Question: This is My Code Block
'''
MaterialApp(
home: Scaffold(
appBar: AppBar(
backgroundColor: Colors.black,
centerTitle: true,
title: Text("Resume"),
//shadowColor: Colors.grey,
),
body: SingleChildScrollView(
child: Row(
crossAxisAlignment: CrossAxisAlignment.center,
mainAxisSize: MainAxisSize.max,
children: <Widget>[
Padding(
padding: const EdgeInsets.symmetric(horizontal: 70),
child: Image.asset("images/kafa.jpeg"),
),
ListTile(leading: Padding(padding: const EdgeInsets.only(top: 8 , left: 20),
child: Icon(
Icons.library_books_outlined,
size: 12,
color: Colors.black54,
),
),
title: Text("TRY"),
)
],
)
),
),
);
'''
This is the error
'''
-------- Exception caught by rendering library ---------------------------------
Assertion failed:
D:\u2026
enderingox.dart:1927
hasSize
"RenderBox was not laid out: RenderRepaintBoundary#10e41 relayoutBoundary=up1 NEEDS-PAINT"
The relevant error-causing widget was
Scaffold
lib\main.dart:14
'''
When I delete these lines
'''
ListTile(leading: Padding(padding: const EdgeInsets.only(top: 8 , left: 20),
child: Icon(
Icons.library_books_outlined,
size: 12,
color: Colors.black54,
),
),
title: Text("TRY"),
'''
It's working.

But I can't figure out how I can do that. I just get this error
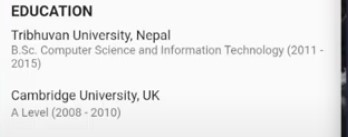
Answer: Wrap the ListView with an 'Expanded' so it fills up the available space.
Update your code to this:
'''
Expanded(
child: ListTile(
leading: Padding(
padding: const EdgeInsets.only(top: 8, left: 20),
child: Icon(
Icons.library_books_outlined,
size: 12,
color: Colors.black54,
),
),
title: Text("TRY"),
))
'''